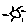
Label: sun